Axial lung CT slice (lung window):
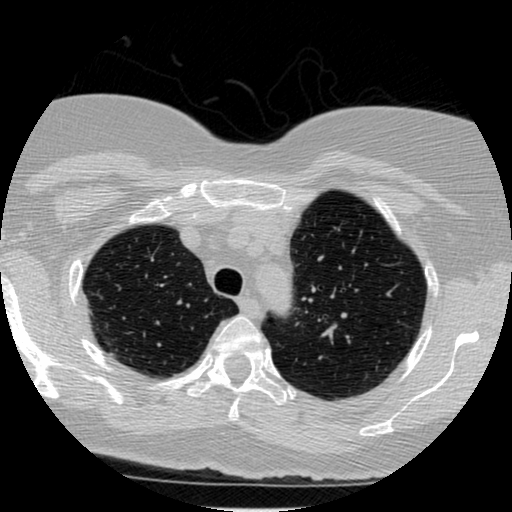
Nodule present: no